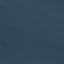
Land use / land cover class: SeaLake